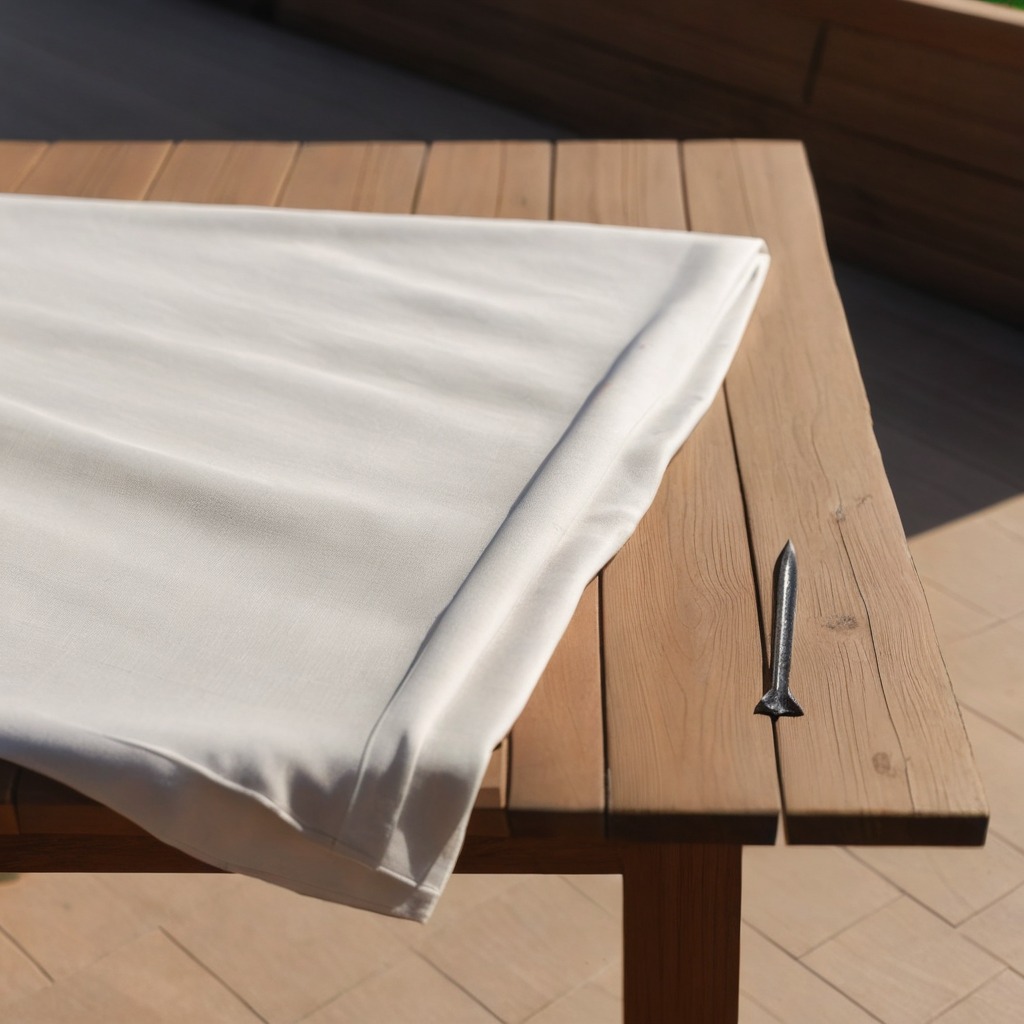
An iron nail is lying on a wooden table in an outdoor workshop during daytime bright natural light soft shadows worn but beneath the cloth.